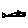
Label: fish